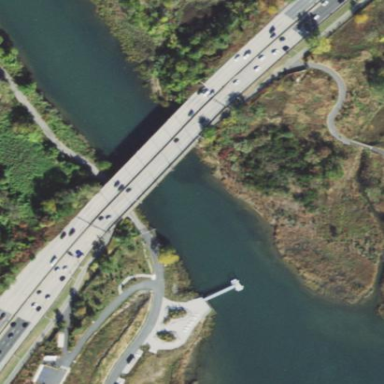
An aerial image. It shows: Man-made bridge.